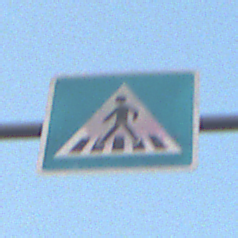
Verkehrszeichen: FussgaengerueberwegRechts
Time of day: SunriseSunset
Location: Outdoor (Nature)
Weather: Clear
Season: NotSpecified
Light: Natural